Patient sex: M
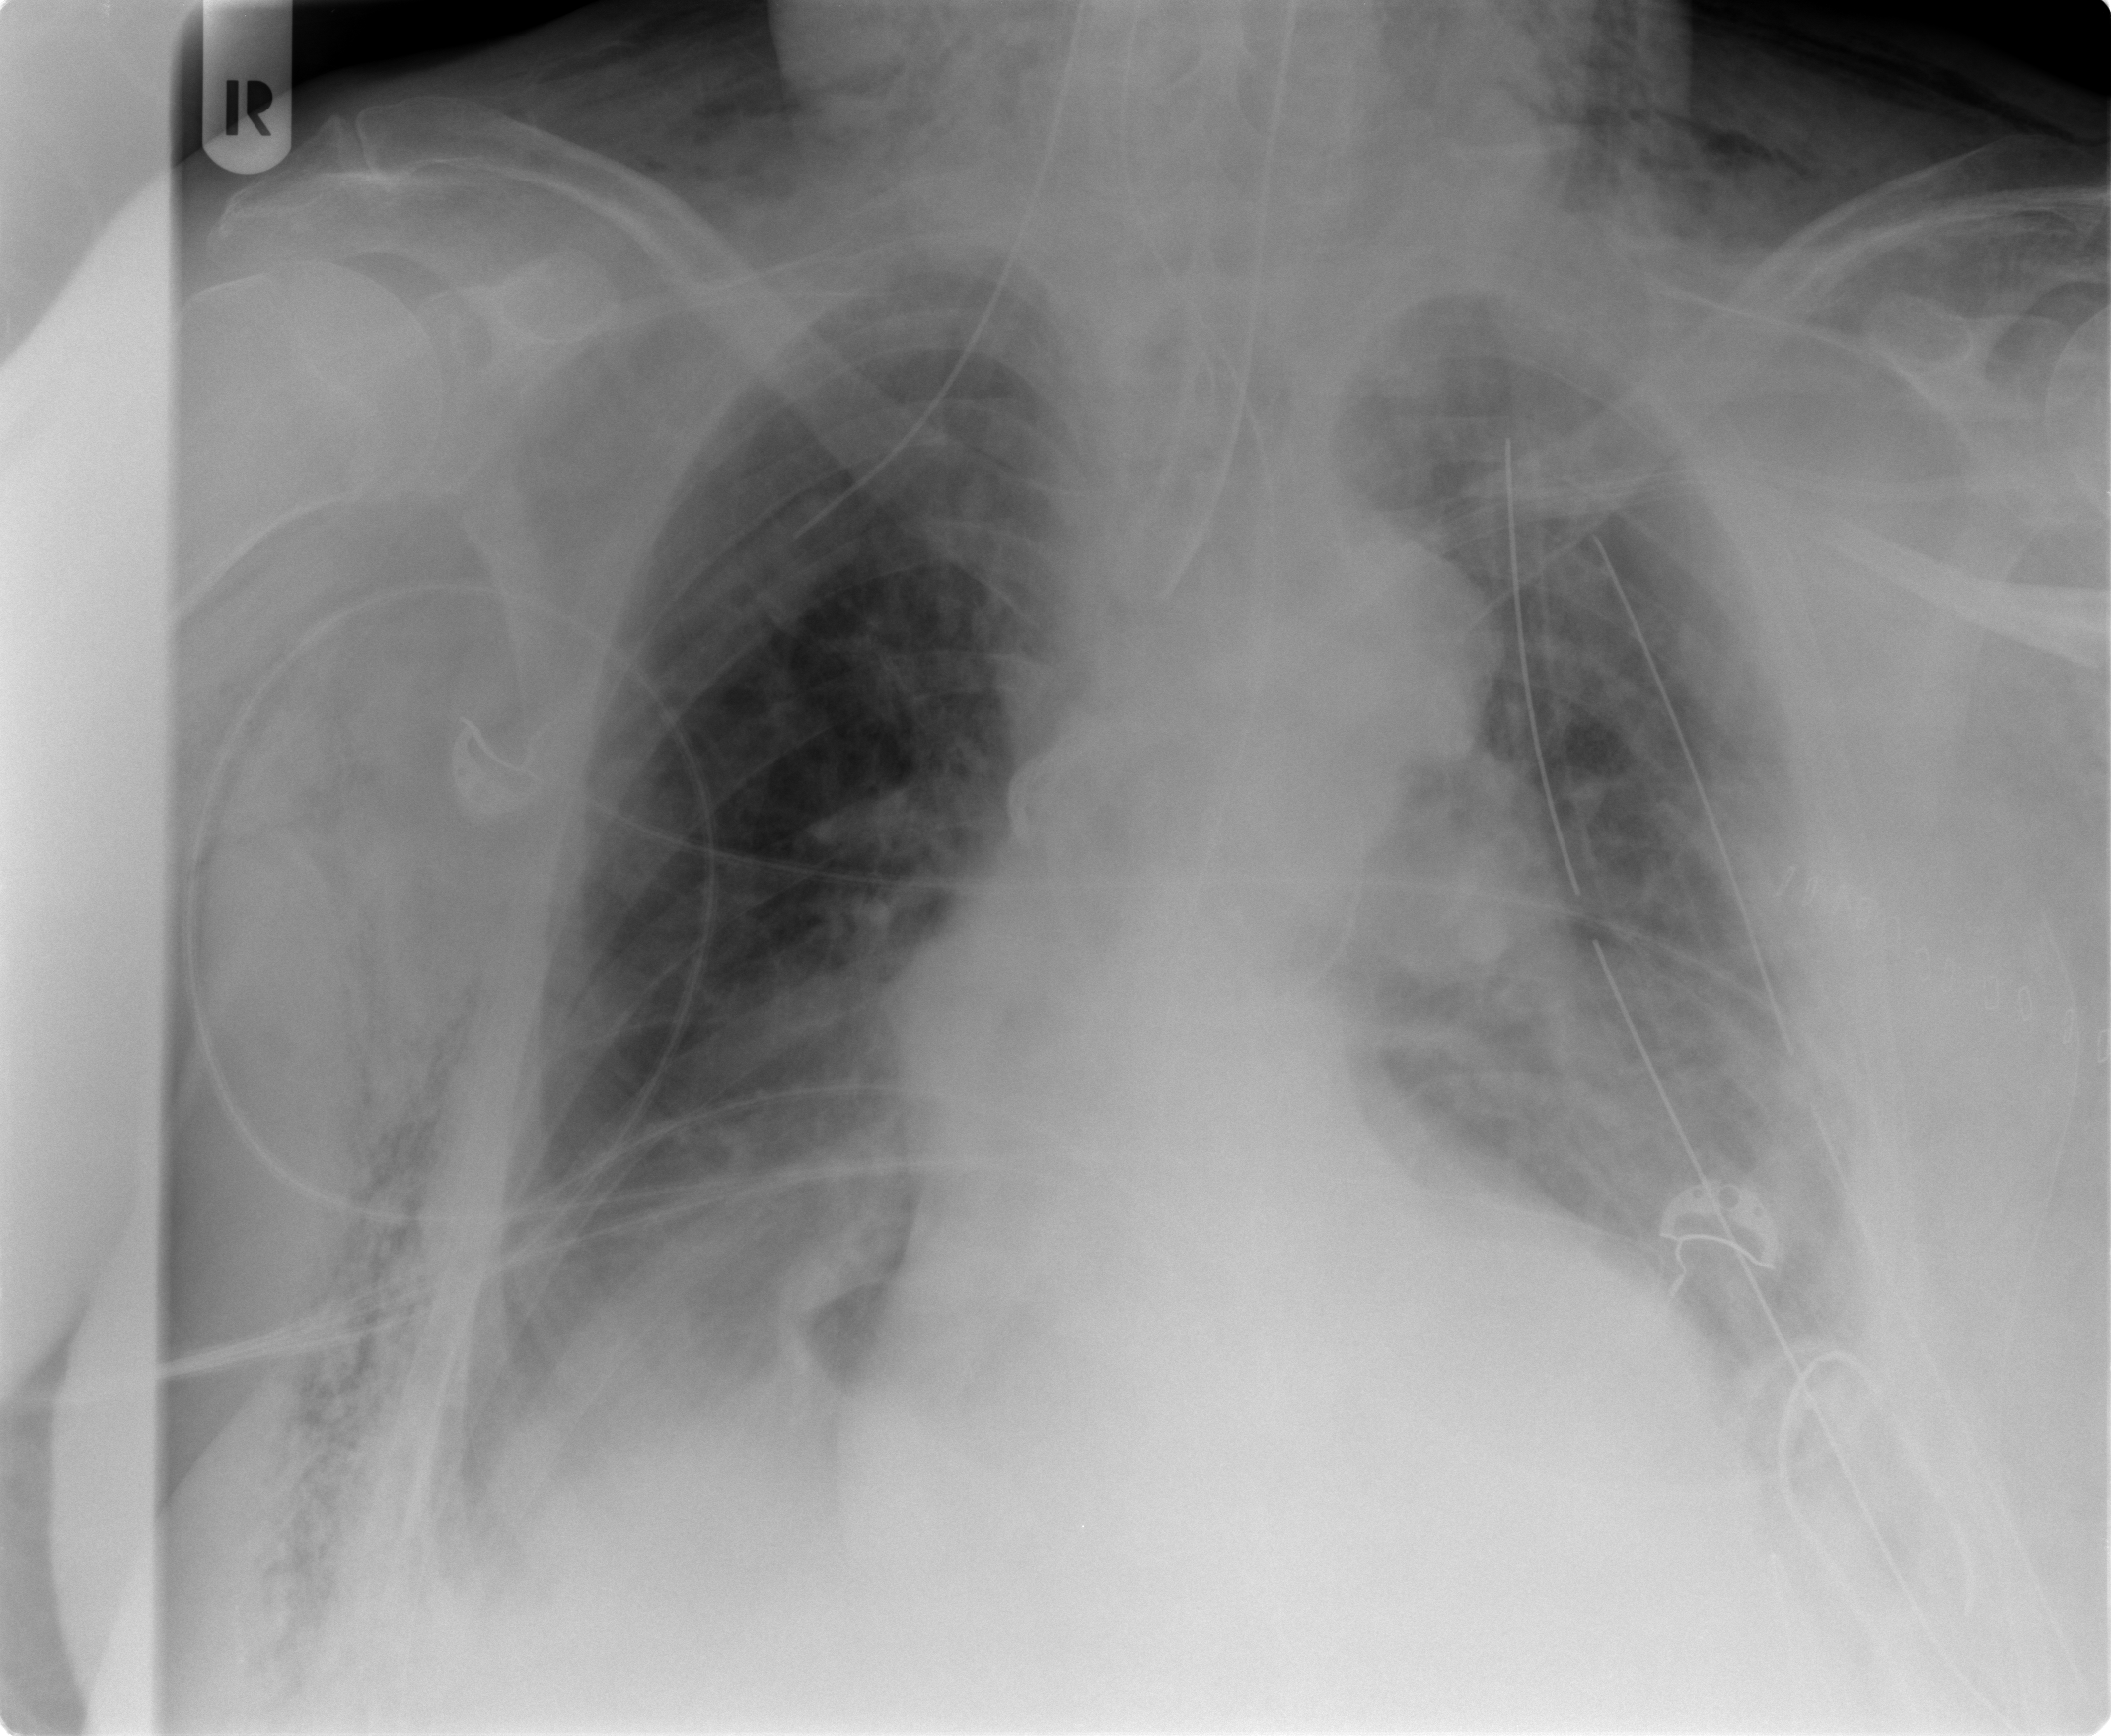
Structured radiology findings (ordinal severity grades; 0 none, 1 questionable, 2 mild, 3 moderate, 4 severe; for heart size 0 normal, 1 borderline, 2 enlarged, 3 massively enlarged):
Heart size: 1
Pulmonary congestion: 2
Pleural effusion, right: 2
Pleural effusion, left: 2
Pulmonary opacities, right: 0
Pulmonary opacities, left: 0
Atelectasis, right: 2
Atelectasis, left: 2